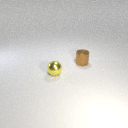
small yellow metal sphere to the left of small brown metal cylinder